Question: I have multiple flash layers. The top layer 'clickTag' is for catching the banner ad click and navigation to its landingpage.
However, when the user hovers the clickTag layer, I would also like to show the hover effect on a button in the 'Button' layer below. But since the top layer is covering the whole space (width 100% x 100% height) of the banner, the hover effect of the button in the layer below never gets triggered.
How can I trigger/propagate the hover effect of the top layer to the button in a layer below?

Thank you.
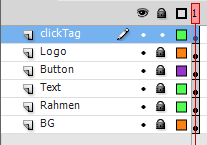
Answer: Found this drawing api from <URL>
'''
function drawRoundedRectangle(mc:MovieClip,rectWidth:Number, rectHeight:Number, cornerRadius:Number, fillColor:Number, fillAlpha:Number, lineThickness:Number, lineColor:Number, lineAlpha:Number) {
with (mc) {
beginFill(fillColor, fillAlpha);
lineStyle(lineThickness, lineColor, lineAlpha);
moveTo(cornerRadius, 0);
lineTo(rectWidth - cornerRadius, 0);
curveTo(rectWidth, 0, rectWidth, cornerRadius);
lineTo(rectWidth, cornerRadius);
lineTo(rectWidth, rectHeight - cornerRadius);
curveTo(rectWidth, rectHeight, rectWidth - cornerRadius, rectHeight);
lineTo(rectWidth - cornerRadius, rectHeight);
lineTo(cornerRadius, rectHeight);
curveTo(0, rectHeight, 0, rectHeight - cornerRadius);
lineTo(0, rectHeight - cornerRadius);
lineTo(0, cornerRadius);
curveTo(0, 0, cornerRadius, 0);
lineTo(cornerRadius, 0);
endFill();
}
}
'''
This is for learning proposes strictly!!!
'''
this.createEmptyMovieClip("th",100);
drawRoundedRectangle(th,100,50,5,0x00f999,100,1,0x000000,100);
th.onRollOver = function() {
decrement(th);
}
th.onRollOut = function() {
increment(th);
}
function decrement(mc){
mc.onEnterFrame= function(){(th._alpha > 50)?th._alpha -= 9:delete this.onEnterFrame;}
}
function increment(mc){
mc.onEnterFrame= function(){(th._alpha < 100)?th._alpha += 5:delete this.onEnterFrame;}
}
'''